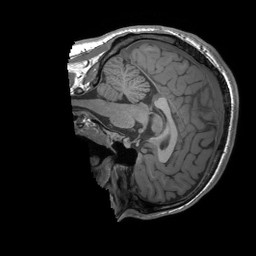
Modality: T1w
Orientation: sagittal
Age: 25
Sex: male